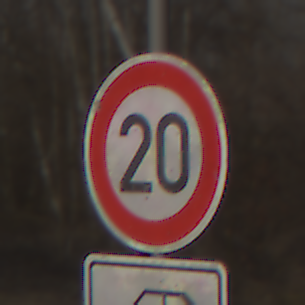
Verkehrszeichen: Geschwindigkeit20
Zusatzzeichen unten: HinweisDurchSinnbild14
Umgebung: Outdoor, Nature
Tageszeit: MorningAfternoon
Wetter: Clear
Licht: Natural
Jahreszeit: Winter
Kontrast: HighContrast